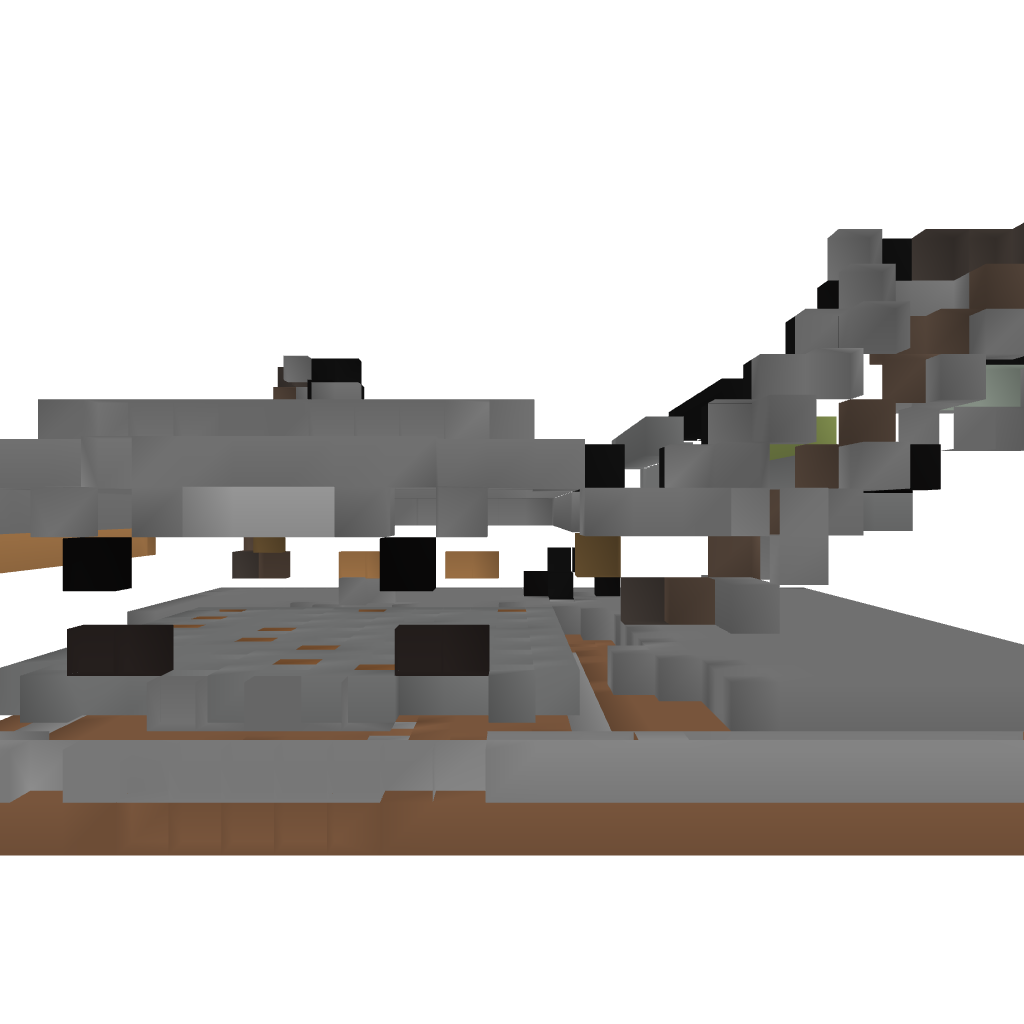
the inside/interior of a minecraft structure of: Autocuiseur